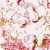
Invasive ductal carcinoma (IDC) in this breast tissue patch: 0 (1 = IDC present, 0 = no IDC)